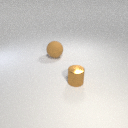
small brown metal cylinder to the right of large brown rubber sphere